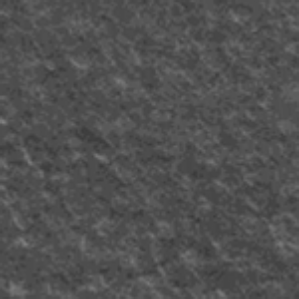
Label: frost